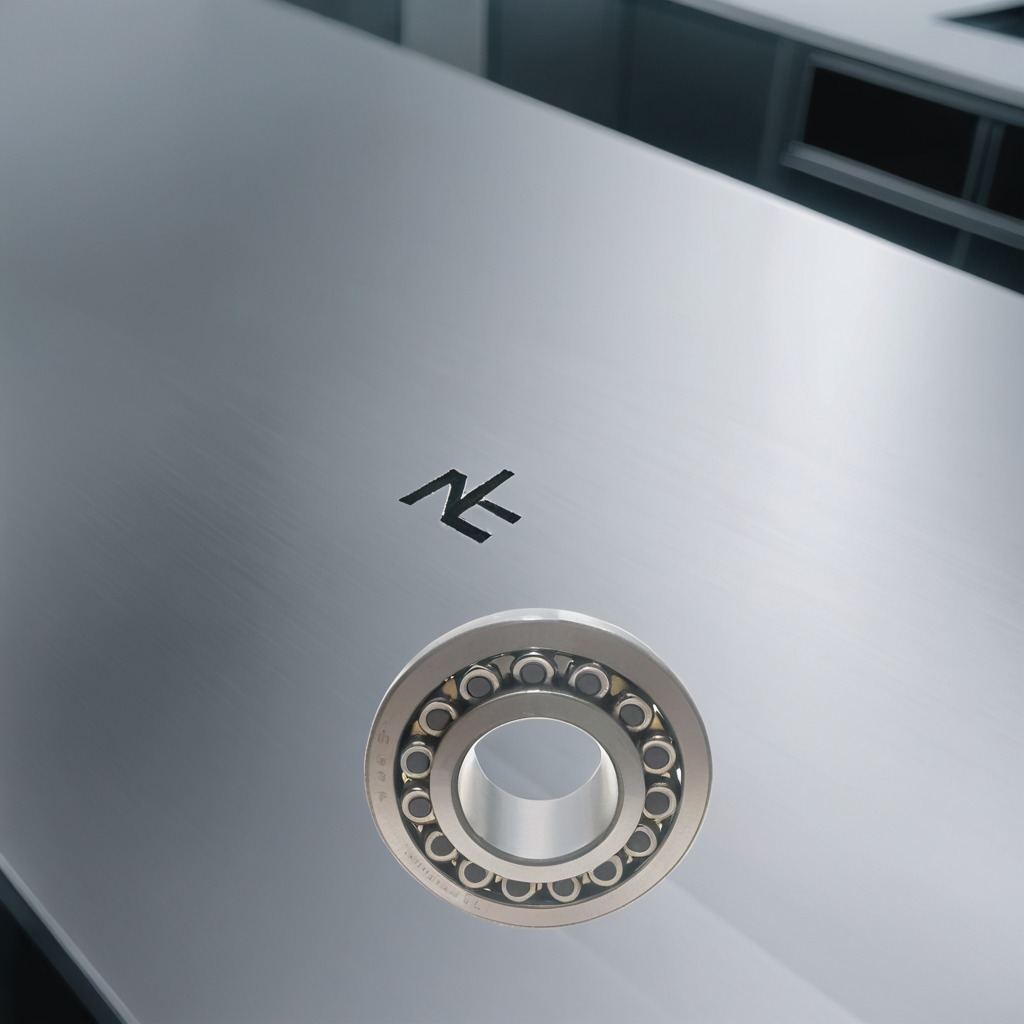
A metal ball bearing is lying on a stainless steel table in a high-end prototyping lab.